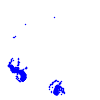
Particle: kaon